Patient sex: F
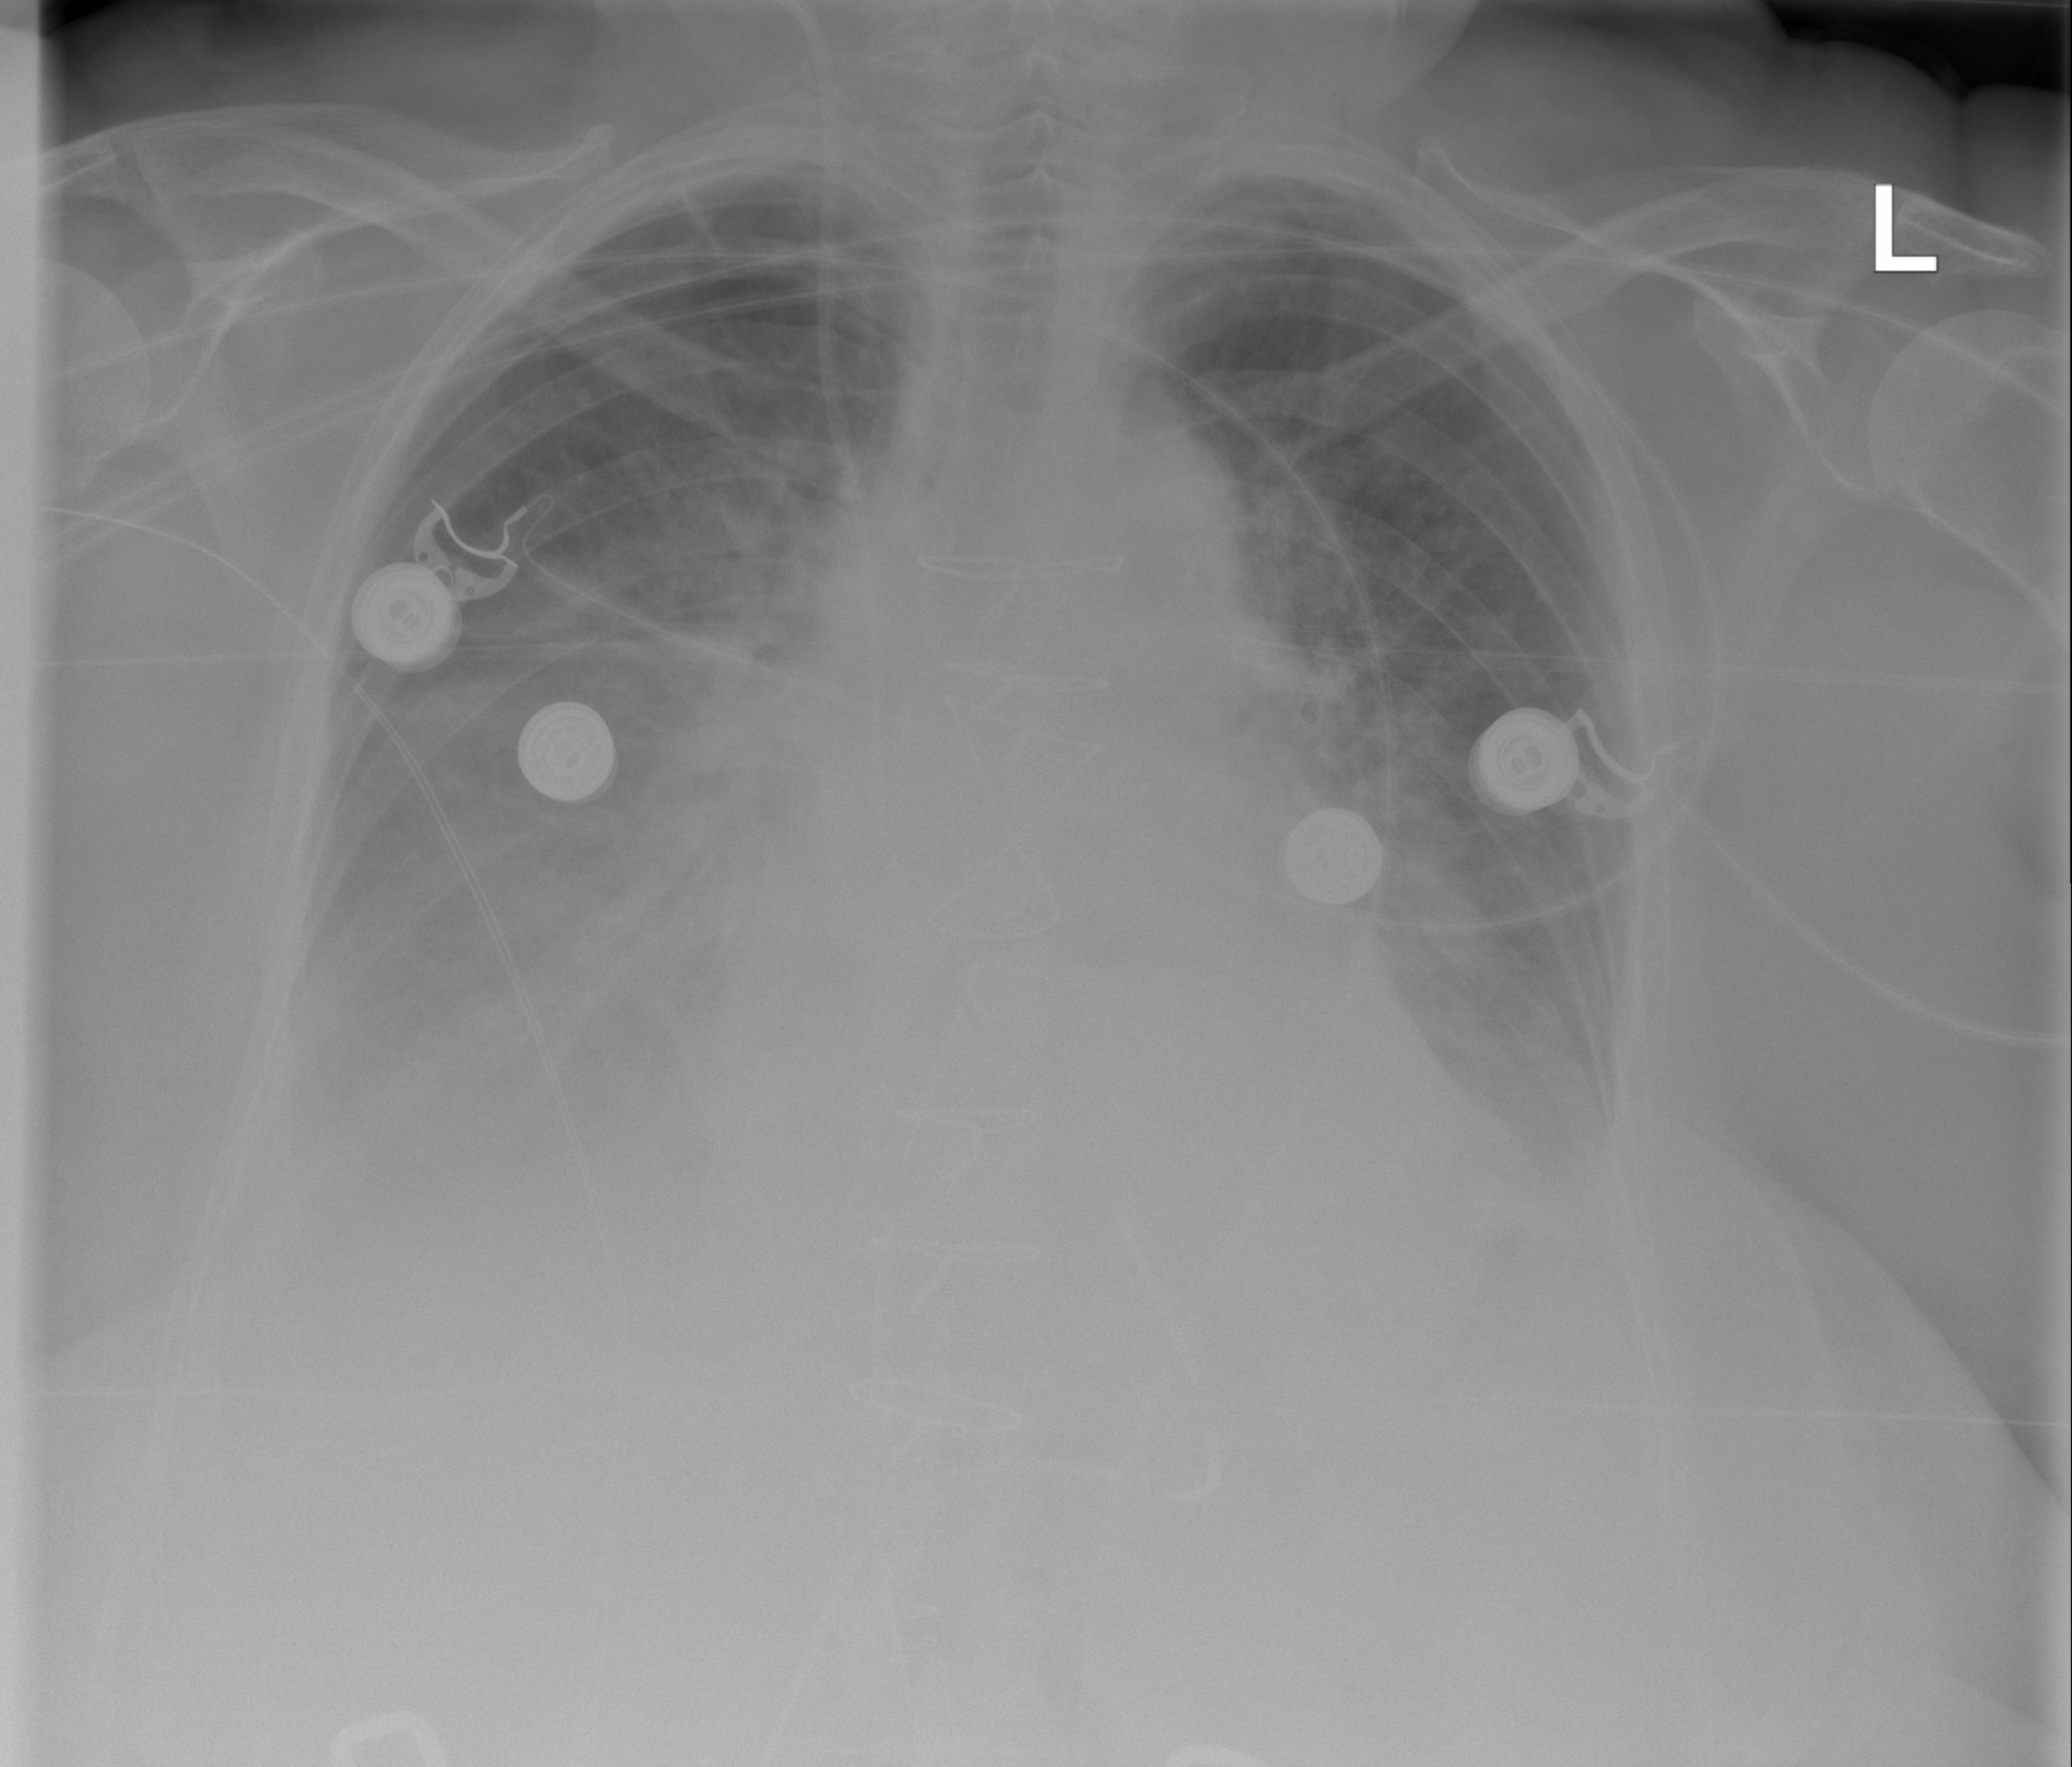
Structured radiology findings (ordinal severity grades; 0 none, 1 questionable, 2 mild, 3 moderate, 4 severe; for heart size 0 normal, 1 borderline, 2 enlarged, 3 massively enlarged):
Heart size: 2
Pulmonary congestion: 2
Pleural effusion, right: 3
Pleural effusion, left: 2
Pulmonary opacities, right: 1
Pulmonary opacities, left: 1
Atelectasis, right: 2
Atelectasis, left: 2